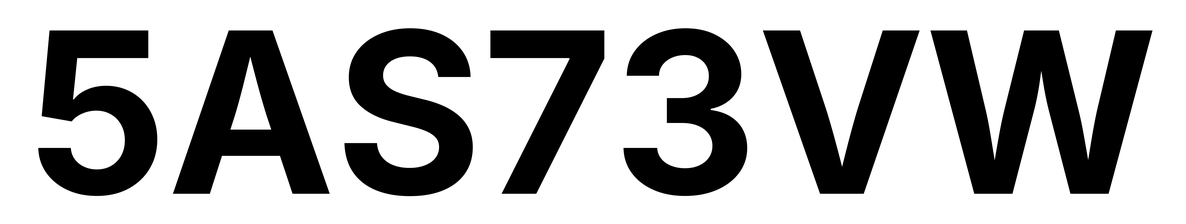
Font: Inter_Bold